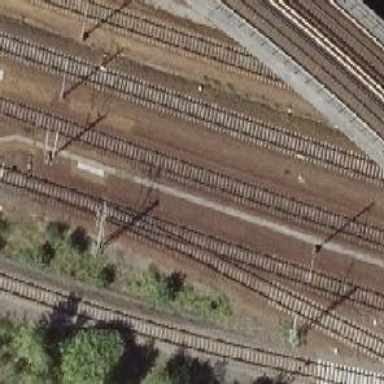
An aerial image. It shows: Siding railway line with electrified contact line for the trains.